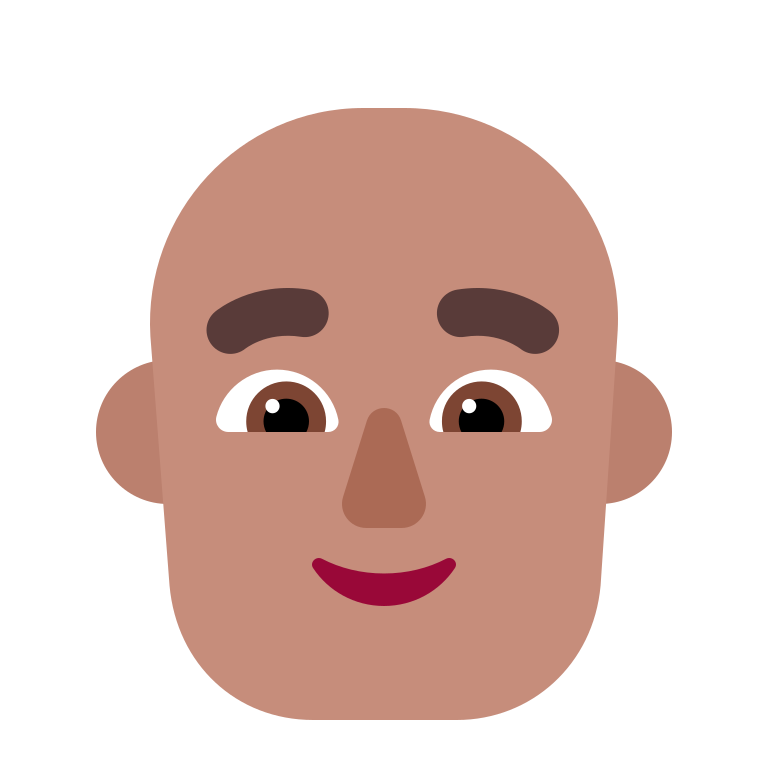
man bald flat